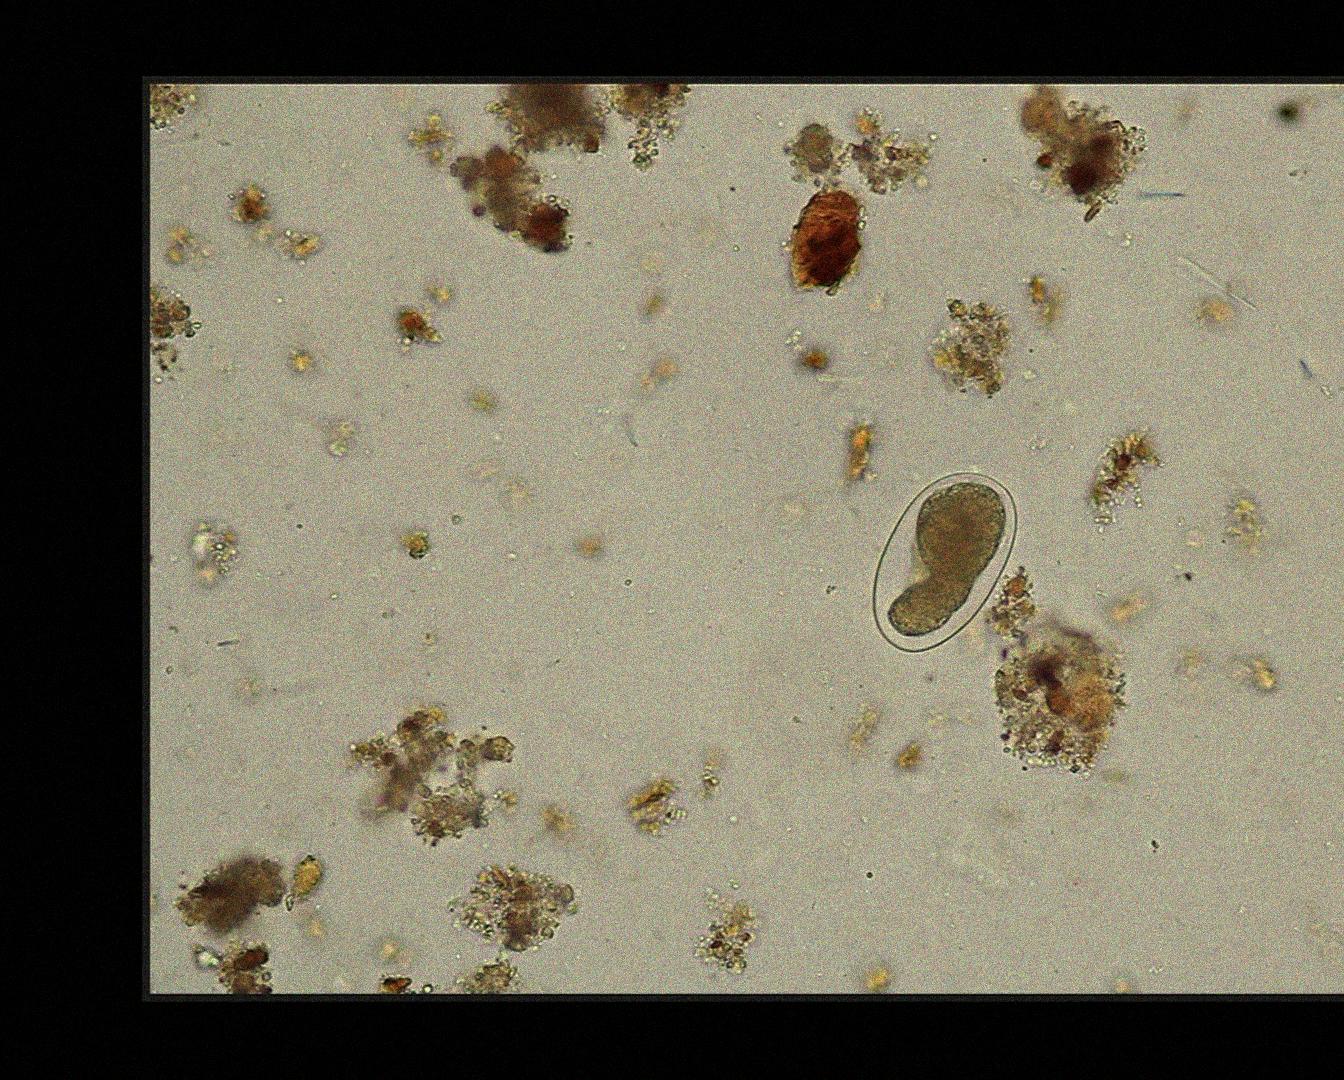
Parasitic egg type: Hookworm egg